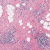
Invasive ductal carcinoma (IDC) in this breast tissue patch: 1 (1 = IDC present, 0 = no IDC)